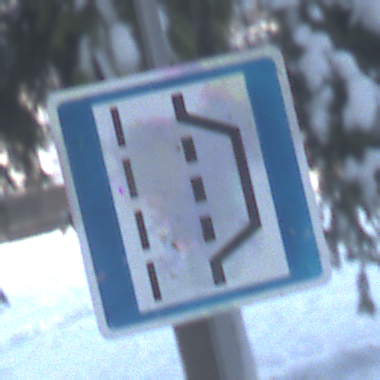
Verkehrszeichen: NothalteUndPannenbucht
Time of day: MorningAfternoon
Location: Outdoor (Nature)
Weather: Clear
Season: Winter
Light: Natural